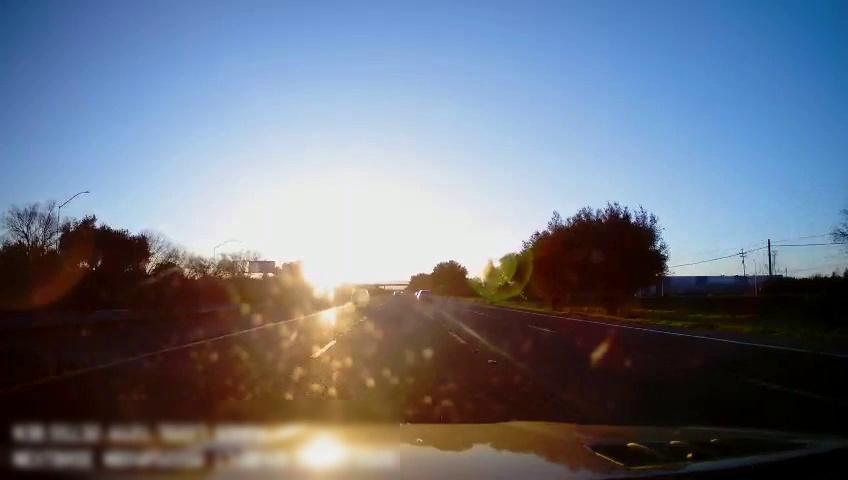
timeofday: Day
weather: Sunny
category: Drivable Space
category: Vehicles | SUV
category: Vehicles | SUV
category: Lanes | Alternate Lane
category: Lanes | Current Lane
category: Lanes | Current Lane
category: Lanes | Alternate Lane
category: Lanes | Alternate Lane